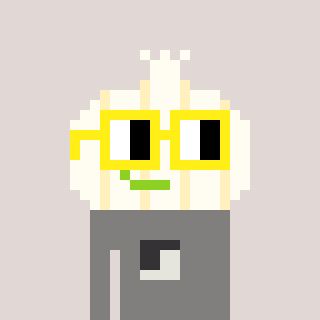
a pixel art character with square yellow glasses, a garlic-shaped head and a bluegrey-colored body on a warm background